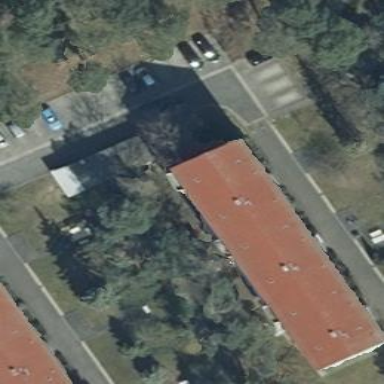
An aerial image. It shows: Gabled roof brown apartment building.